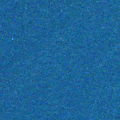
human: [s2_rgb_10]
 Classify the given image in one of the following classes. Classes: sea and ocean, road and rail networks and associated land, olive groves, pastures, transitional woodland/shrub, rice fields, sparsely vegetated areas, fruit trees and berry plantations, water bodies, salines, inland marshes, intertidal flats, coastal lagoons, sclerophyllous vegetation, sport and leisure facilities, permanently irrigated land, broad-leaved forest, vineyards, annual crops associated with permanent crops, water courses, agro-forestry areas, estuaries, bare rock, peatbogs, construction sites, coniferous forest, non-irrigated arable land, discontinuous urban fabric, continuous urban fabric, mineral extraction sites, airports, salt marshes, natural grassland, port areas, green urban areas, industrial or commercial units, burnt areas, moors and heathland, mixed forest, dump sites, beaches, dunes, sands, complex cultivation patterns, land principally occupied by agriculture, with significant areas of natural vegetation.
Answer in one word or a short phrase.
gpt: sea and ocean